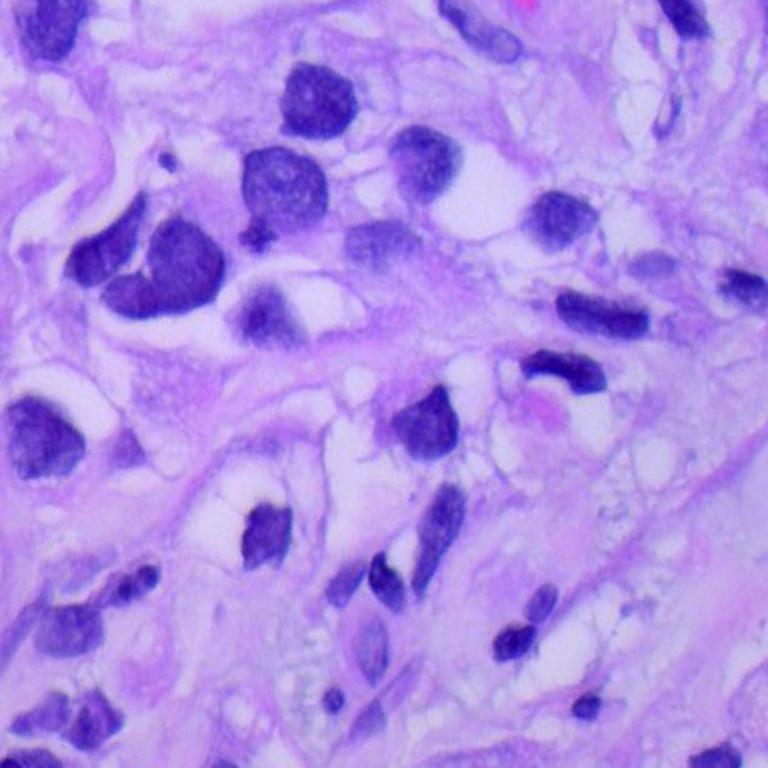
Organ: lung
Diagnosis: adenocarcinomas